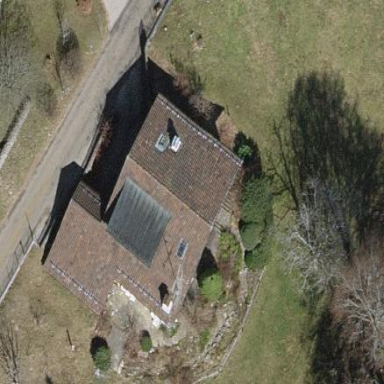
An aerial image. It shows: Detached building.